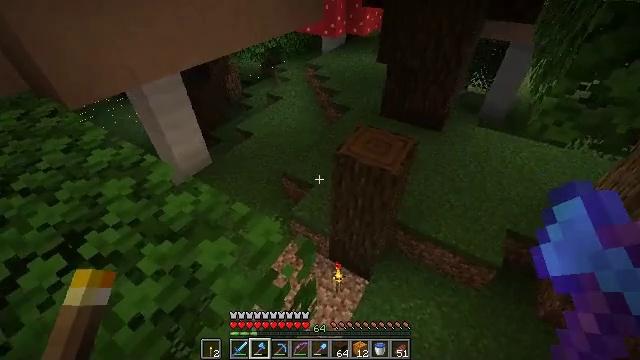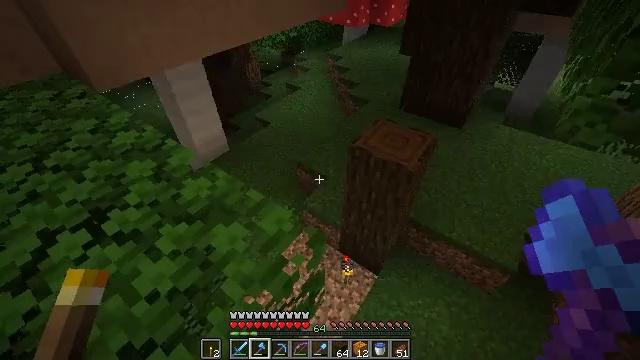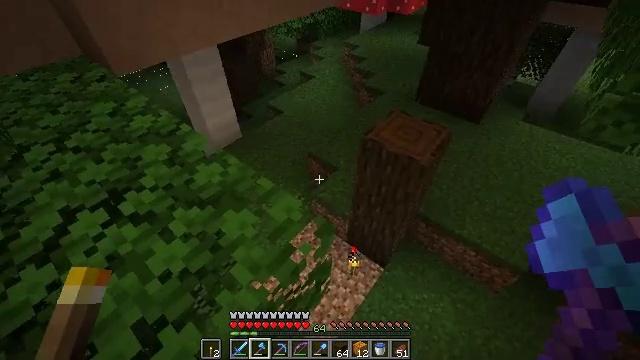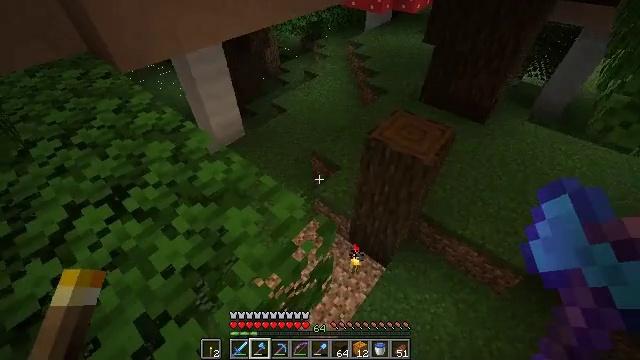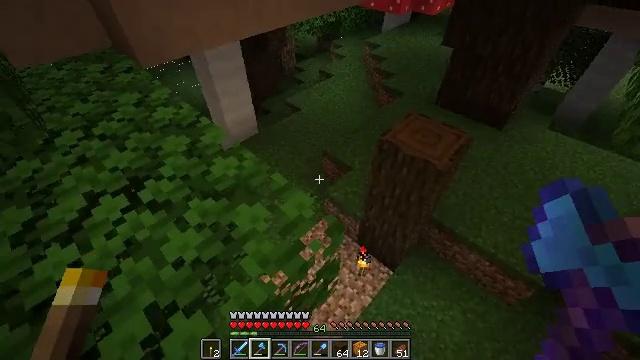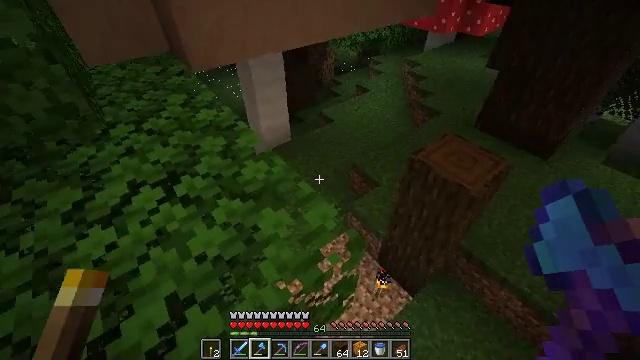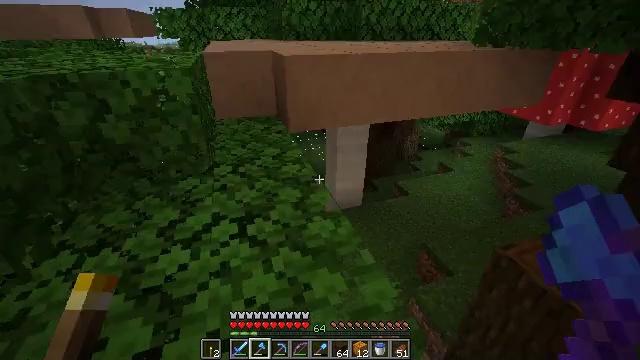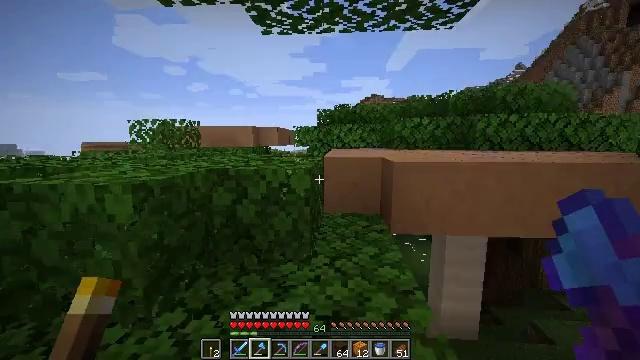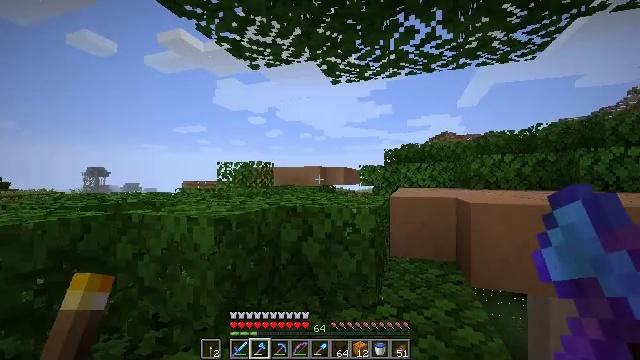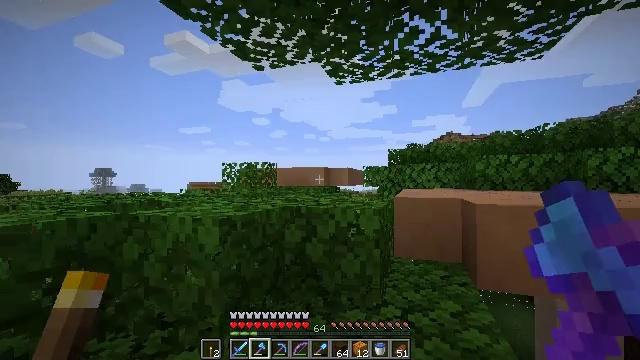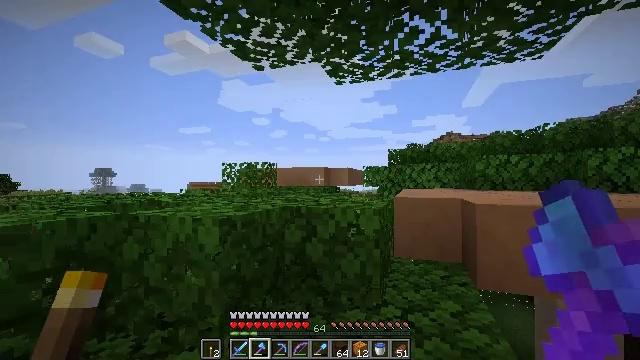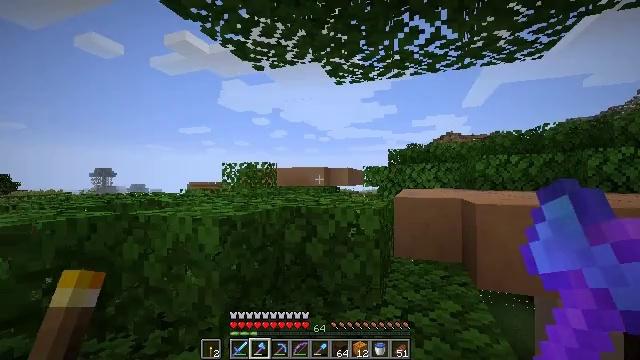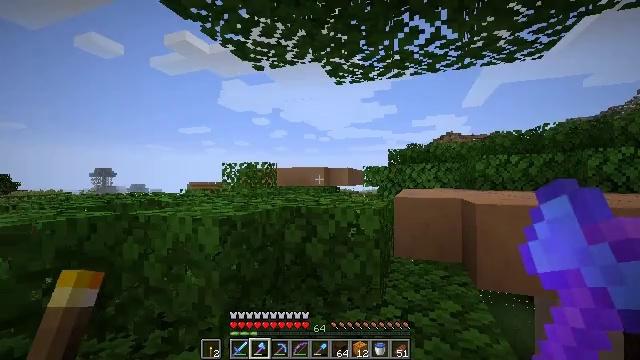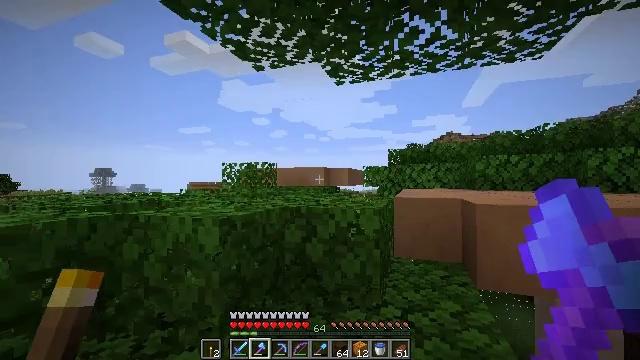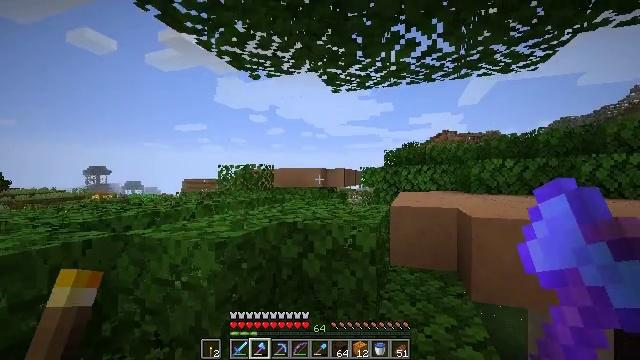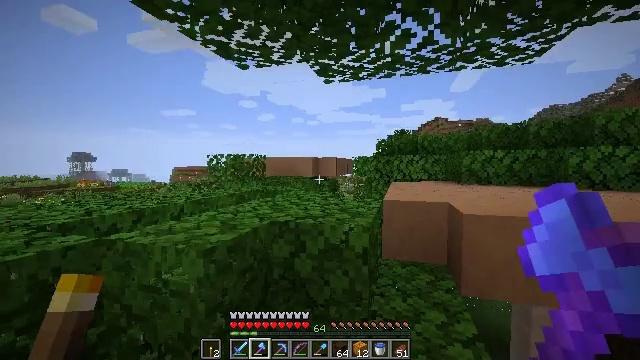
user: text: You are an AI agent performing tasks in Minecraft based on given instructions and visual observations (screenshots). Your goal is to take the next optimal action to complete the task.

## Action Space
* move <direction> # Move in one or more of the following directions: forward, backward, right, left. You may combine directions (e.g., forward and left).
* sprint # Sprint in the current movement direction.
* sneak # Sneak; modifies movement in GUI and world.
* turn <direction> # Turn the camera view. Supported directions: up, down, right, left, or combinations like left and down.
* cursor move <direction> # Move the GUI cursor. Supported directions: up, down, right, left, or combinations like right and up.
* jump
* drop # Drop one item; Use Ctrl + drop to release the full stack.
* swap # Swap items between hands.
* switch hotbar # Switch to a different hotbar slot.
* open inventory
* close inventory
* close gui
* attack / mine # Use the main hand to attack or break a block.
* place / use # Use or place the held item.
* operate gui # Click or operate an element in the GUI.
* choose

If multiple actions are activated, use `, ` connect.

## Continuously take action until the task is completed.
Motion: motion action
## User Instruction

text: Harvest dark oak log for resources.
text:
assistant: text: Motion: sneak, turn left and down
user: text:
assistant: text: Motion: sneak, turn left and down
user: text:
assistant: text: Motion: sneak
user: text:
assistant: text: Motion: sneak, turn left
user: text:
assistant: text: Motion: sneak, turn left and up
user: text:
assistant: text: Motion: sneak, turn left and up
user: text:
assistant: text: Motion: sneak, turn left and up
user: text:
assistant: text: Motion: sneak, turn left and up
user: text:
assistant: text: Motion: sneak
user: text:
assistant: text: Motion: sneak
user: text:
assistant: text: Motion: sneak
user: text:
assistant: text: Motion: no_op
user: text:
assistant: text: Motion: no_op
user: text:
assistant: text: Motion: no_op
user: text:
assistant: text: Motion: move forward, turn right and down
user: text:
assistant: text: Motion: move forward, turn right and down
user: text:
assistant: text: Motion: move forward, turn right and down
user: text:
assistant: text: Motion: move forward, turn right and down
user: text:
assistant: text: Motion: turn right and down
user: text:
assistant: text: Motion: turn right and down
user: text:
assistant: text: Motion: turn right and down
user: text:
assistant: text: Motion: turn right and down
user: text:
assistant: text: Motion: turn right and down
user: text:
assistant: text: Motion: turn right and down
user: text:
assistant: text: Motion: move forward
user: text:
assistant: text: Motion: move forward, sprint
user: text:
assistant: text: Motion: move forward, sprint
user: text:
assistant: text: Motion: move forward, sprint, turn left and down, jump
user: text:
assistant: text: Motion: move forward, sprint, jump
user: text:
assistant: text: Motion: move forward, sprint